Question: I create a menu in 'UITableViewCell', this 'UIMenuController' just has two items. but when i runing it, this menu displayed many items, seems ios default menu item, be shown as the screenshot:

How can i remove those items and just display my defined item? thx.
here is my code:
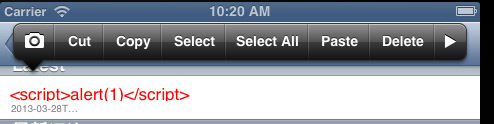
Answer: You need to override <URL> and return 'NO' for the actions you don't want.
'''
- (BOOL)canPerformAction:(SEL)action withSender:(id)sender {
if (action == @selector(_myCustomActionSelector:)) return YES;
return NO;
}
'''